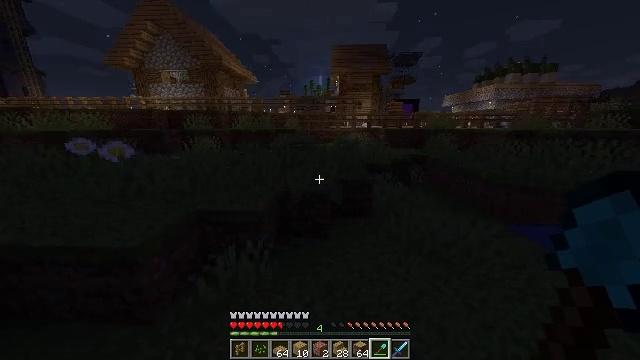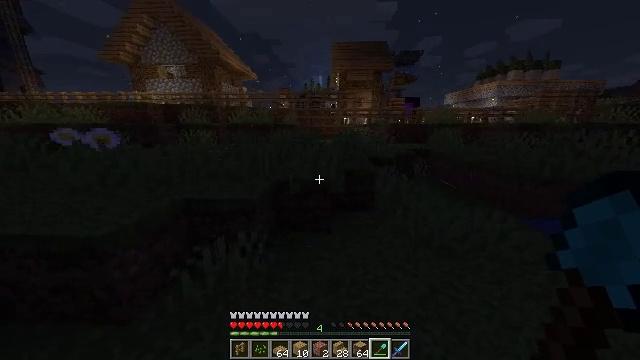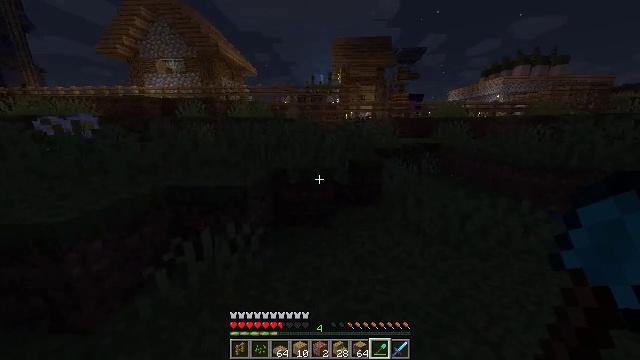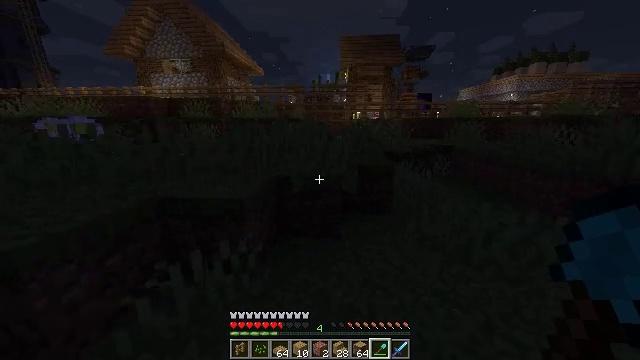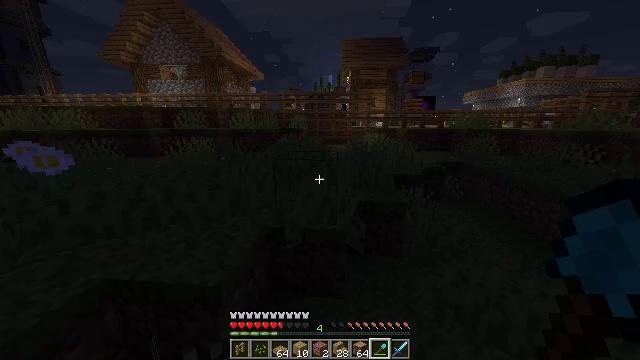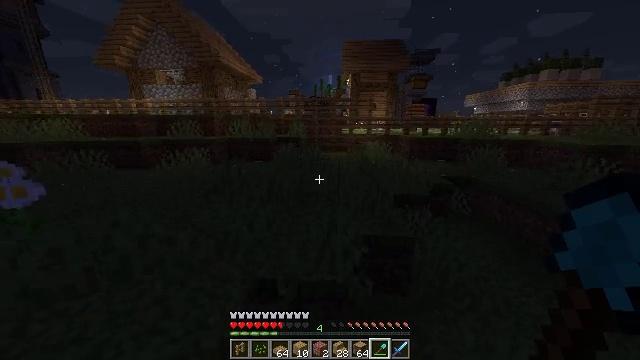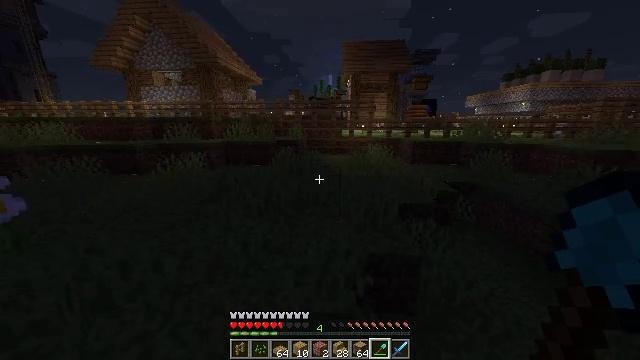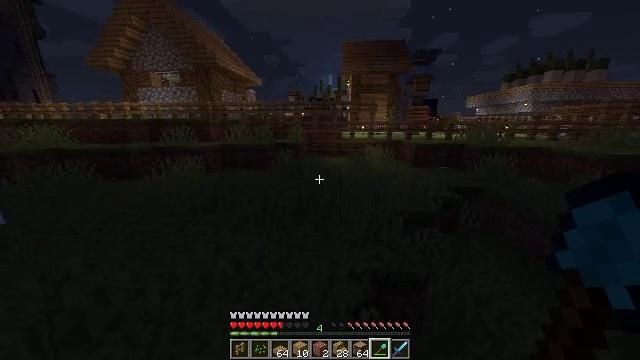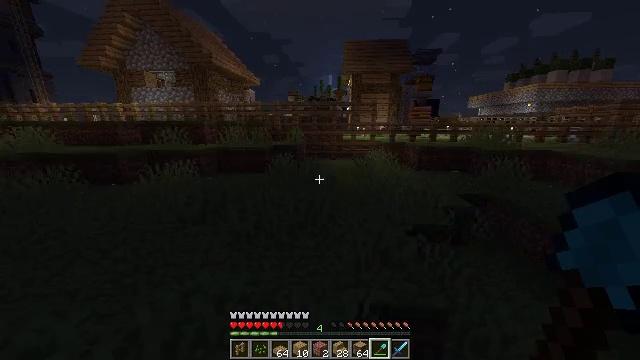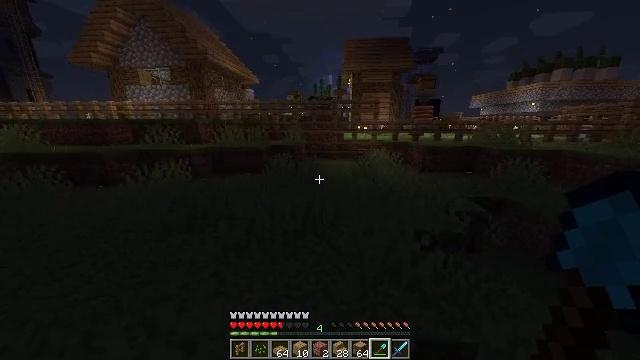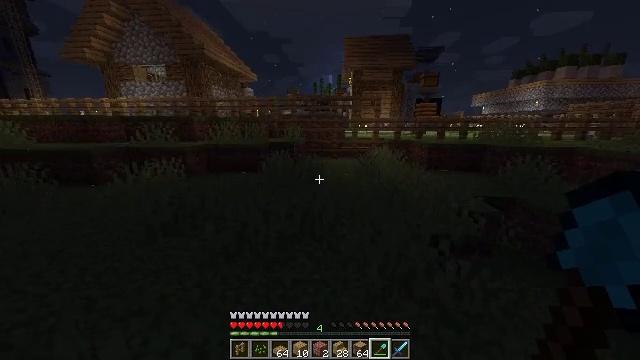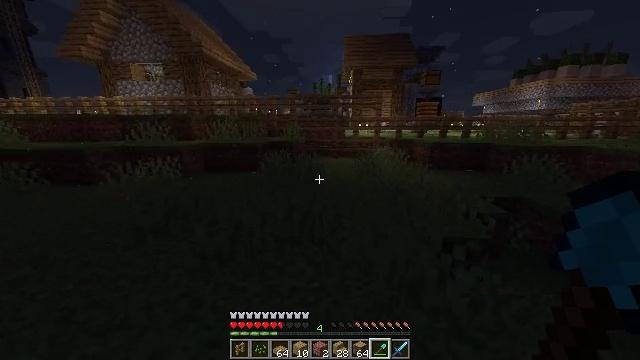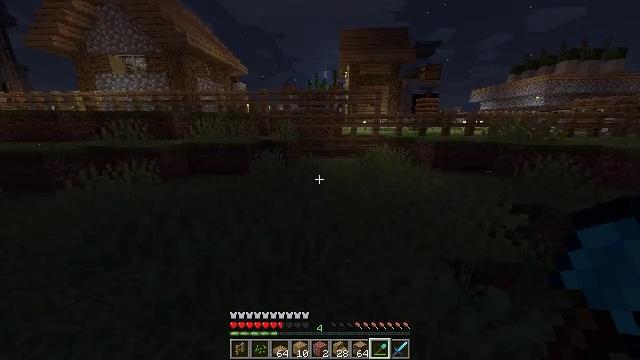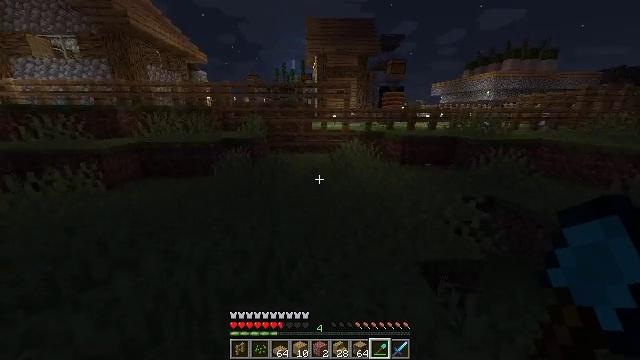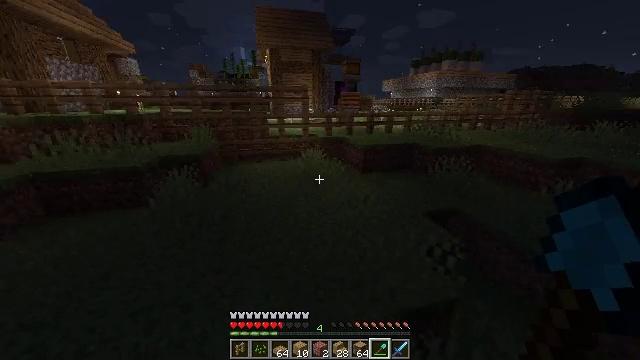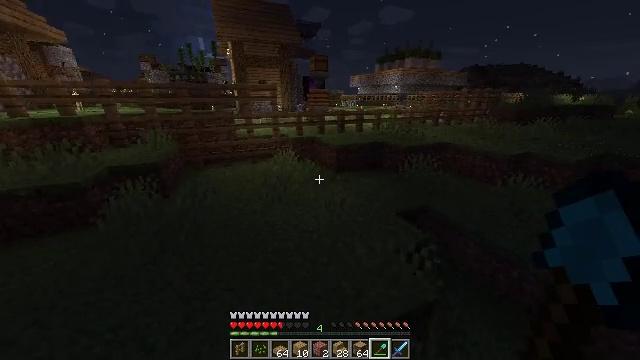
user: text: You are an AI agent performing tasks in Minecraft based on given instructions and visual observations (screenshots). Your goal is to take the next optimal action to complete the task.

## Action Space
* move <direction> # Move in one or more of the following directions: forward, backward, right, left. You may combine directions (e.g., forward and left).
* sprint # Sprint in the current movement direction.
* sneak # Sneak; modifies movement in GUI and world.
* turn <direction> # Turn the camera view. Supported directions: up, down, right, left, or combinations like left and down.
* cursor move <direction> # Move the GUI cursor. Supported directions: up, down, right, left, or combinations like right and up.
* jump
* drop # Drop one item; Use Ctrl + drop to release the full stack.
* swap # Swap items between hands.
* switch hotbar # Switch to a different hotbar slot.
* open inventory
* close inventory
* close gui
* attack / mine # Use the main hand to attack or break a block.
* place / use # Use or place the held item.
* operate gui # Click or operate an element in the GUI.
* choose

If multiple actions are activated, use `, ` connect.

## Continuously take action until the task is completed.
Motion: motion action
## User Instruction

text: Break down the oak fence.
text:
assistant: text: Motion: move forward, jump
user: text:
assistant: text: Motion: move forward, sprint, jump
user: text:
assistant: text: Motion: move forward, sprint, turn left, jump
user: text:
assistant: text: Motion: move forward, sprint, jump
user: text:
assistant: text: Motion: move forward, sprint, jump
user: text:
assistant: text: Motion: move forward, jump
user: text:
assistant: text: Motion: move forward, jump
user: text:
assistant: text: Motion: move forward, jump
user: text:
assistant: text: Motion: move forward, jump
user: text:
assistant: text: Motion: move forward, sprint, jump
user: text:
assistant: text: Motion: move forward, sprint, jump
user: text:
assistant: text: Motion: move forward, sprint, turn right, jump
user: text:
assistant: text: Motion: move forward, sprint, turn right and down, jump
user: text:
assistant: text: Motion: move forward, turn right and down, jump
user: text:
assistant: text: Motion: move forward, turn right and down, jump
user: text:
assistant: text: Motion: move forward, turn right, jump
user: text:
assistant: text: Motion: move forward, sprint, jump
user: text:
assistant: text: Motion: move forward, sprint, jump
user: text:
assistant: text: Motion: move forward, sprint, turn right, jump
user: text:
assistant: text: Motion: move forward, sprint, turn right, jump
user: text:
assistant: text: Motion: move forward, turn right, jump
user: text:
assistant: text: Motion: move forward, jump
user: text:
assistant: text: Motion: move forward, jump
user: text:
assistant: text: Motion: move forward, sprint, jump
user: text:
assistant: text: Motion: move forward, sprint, jump
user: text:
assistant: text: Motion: move forward, sprint, jump
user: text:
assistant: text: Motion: move forward, sprint, jump
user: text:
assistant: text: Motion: move forward, jump
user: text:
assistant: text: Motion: move forward, jump
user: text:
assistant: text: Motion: move forward, turn right, jump